Question: All I have in my index.html is this:
'''
<!DOCTYPE html>
<meta charset="utf-8">
<body>
<script src="d3/d3.v3.js"></script>
<script>
d3.selectAll("body").text("hi")
</script>
</body>
'''
And the structure of looks like this for D3 stuff:

But when I start rails and go to localhost3000, Nothing is getting shown on the page.
I am sure I am doing something stupid in there but pretty new to D3 and trying to figure out what I did wrong.
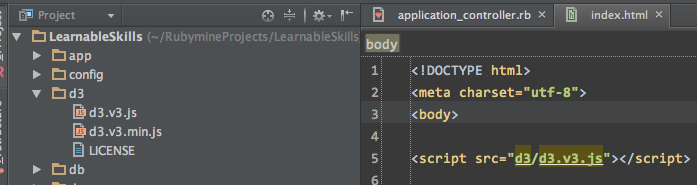
Answer: Are you getting javascript errors on the console? You're using a relative path in your view. Move the files to to the '/public/d3' folder and try:
'''
<script src="/d3/d3.v3.js"></script>
'''
In reality you should put the javascript in the 'assets' folder if you're using the asset pipeline.
Use the 'd3_rails' gem (get <URL> in your Gemfile:
'gem 'd3_rails''
To use the asset pipeline add to 'application.js'
'//= require d3.v3'
And the d3 javascript will automatically be included in your javascript 'application.js' file.